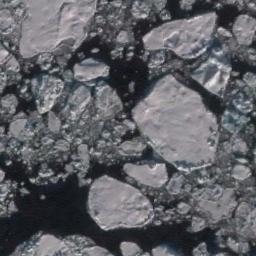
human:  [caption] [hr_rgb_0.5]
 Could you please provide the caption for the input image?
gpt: There are many ice on the dark blue sea .

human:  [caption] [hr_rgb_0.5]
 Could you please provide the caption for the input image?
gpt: Countless ice cubes of all sizes are closely connected into a large piece floating on the deep blue sea .

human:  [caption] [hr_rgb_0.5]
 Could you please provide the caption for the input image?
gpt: A lot of sea ice of different sizes and thickness gathers together and the color of the seawater is deep blue .

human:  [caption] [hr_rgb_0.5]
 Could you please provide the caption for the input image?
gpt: Sea ice is surrounded by water .

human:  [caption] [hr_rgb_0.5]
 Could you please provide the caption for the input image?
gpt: There are many pieces of sea ice .